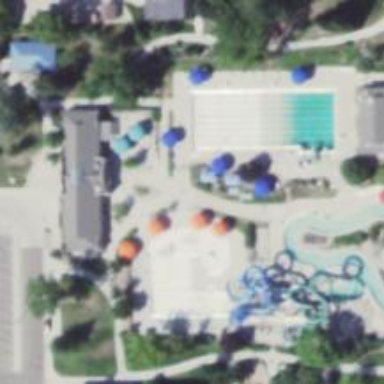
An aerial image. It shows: Water park.